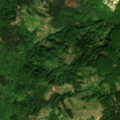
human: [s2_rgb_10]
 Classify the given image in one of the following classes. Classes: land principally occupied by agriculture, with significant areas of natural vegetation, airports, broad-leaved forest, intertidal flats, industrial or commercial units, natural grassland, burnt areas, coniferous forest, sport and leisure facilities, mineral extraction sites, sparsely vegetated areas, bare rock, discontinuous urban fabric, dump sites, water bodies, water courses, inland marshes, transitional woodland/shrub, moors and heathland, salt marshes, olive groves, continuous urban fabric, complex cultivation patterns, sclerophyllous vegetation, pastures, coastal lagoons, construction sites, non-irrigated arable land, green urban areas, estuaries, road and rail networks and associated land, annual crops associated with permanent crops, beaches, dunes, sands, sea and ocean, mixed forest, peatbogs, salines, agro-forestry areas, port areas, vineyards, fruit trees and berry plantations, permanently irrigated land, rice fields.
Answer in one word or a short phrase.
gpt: complex cultivation patterns, land principally occupied by agriculture, with significant areas of natural vegetation, broad-leaved forest, coniferous forest, mixed forest, transitional woodland/shrub